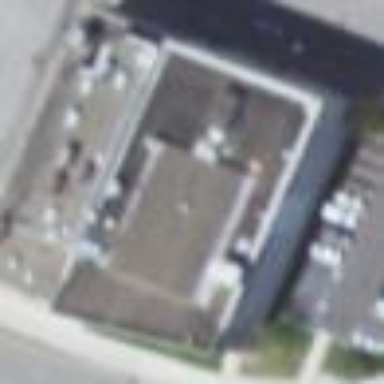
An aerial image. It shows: Building.